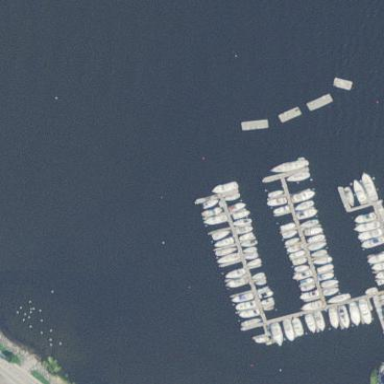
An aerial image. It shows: Marina area for leisure land.